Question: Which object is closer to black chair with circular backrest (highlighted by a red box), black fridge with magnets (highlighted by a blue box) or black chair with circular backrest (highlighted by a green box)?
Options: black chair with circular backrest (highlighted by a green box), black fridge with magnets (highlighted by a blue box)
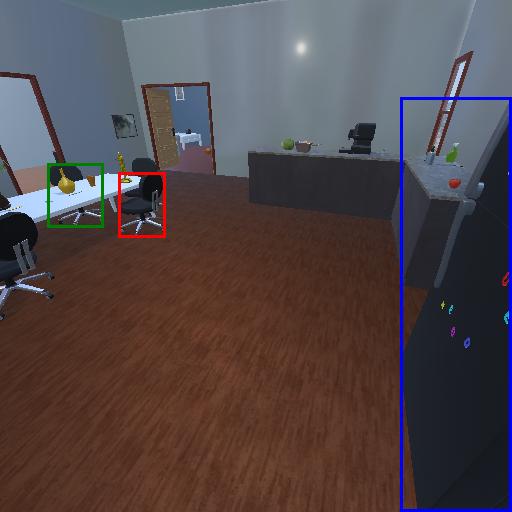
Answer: black chair with circular backrest (highlighted by a green box)